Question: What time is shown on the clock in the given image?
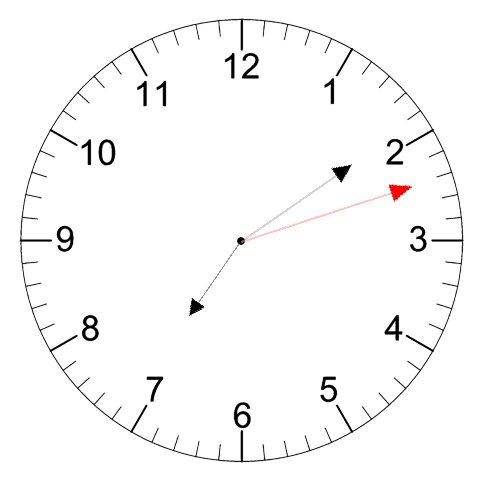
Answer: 07:09:12